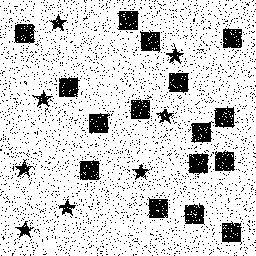
Squares: 16
Triangles: 0
Stars: 8
Total shapes: 24